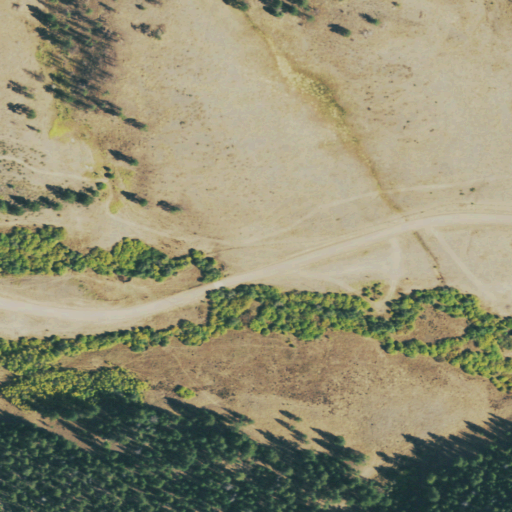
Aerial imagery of valley in Colorado named Columbine Canyon containing shrub, evergreen forest, woody wetlands, open development, medium intensity development, and low intensity development